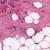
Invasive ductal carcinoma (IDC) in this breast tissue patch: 0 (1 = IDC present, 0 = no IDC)